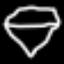
Label: diamond